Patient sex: F
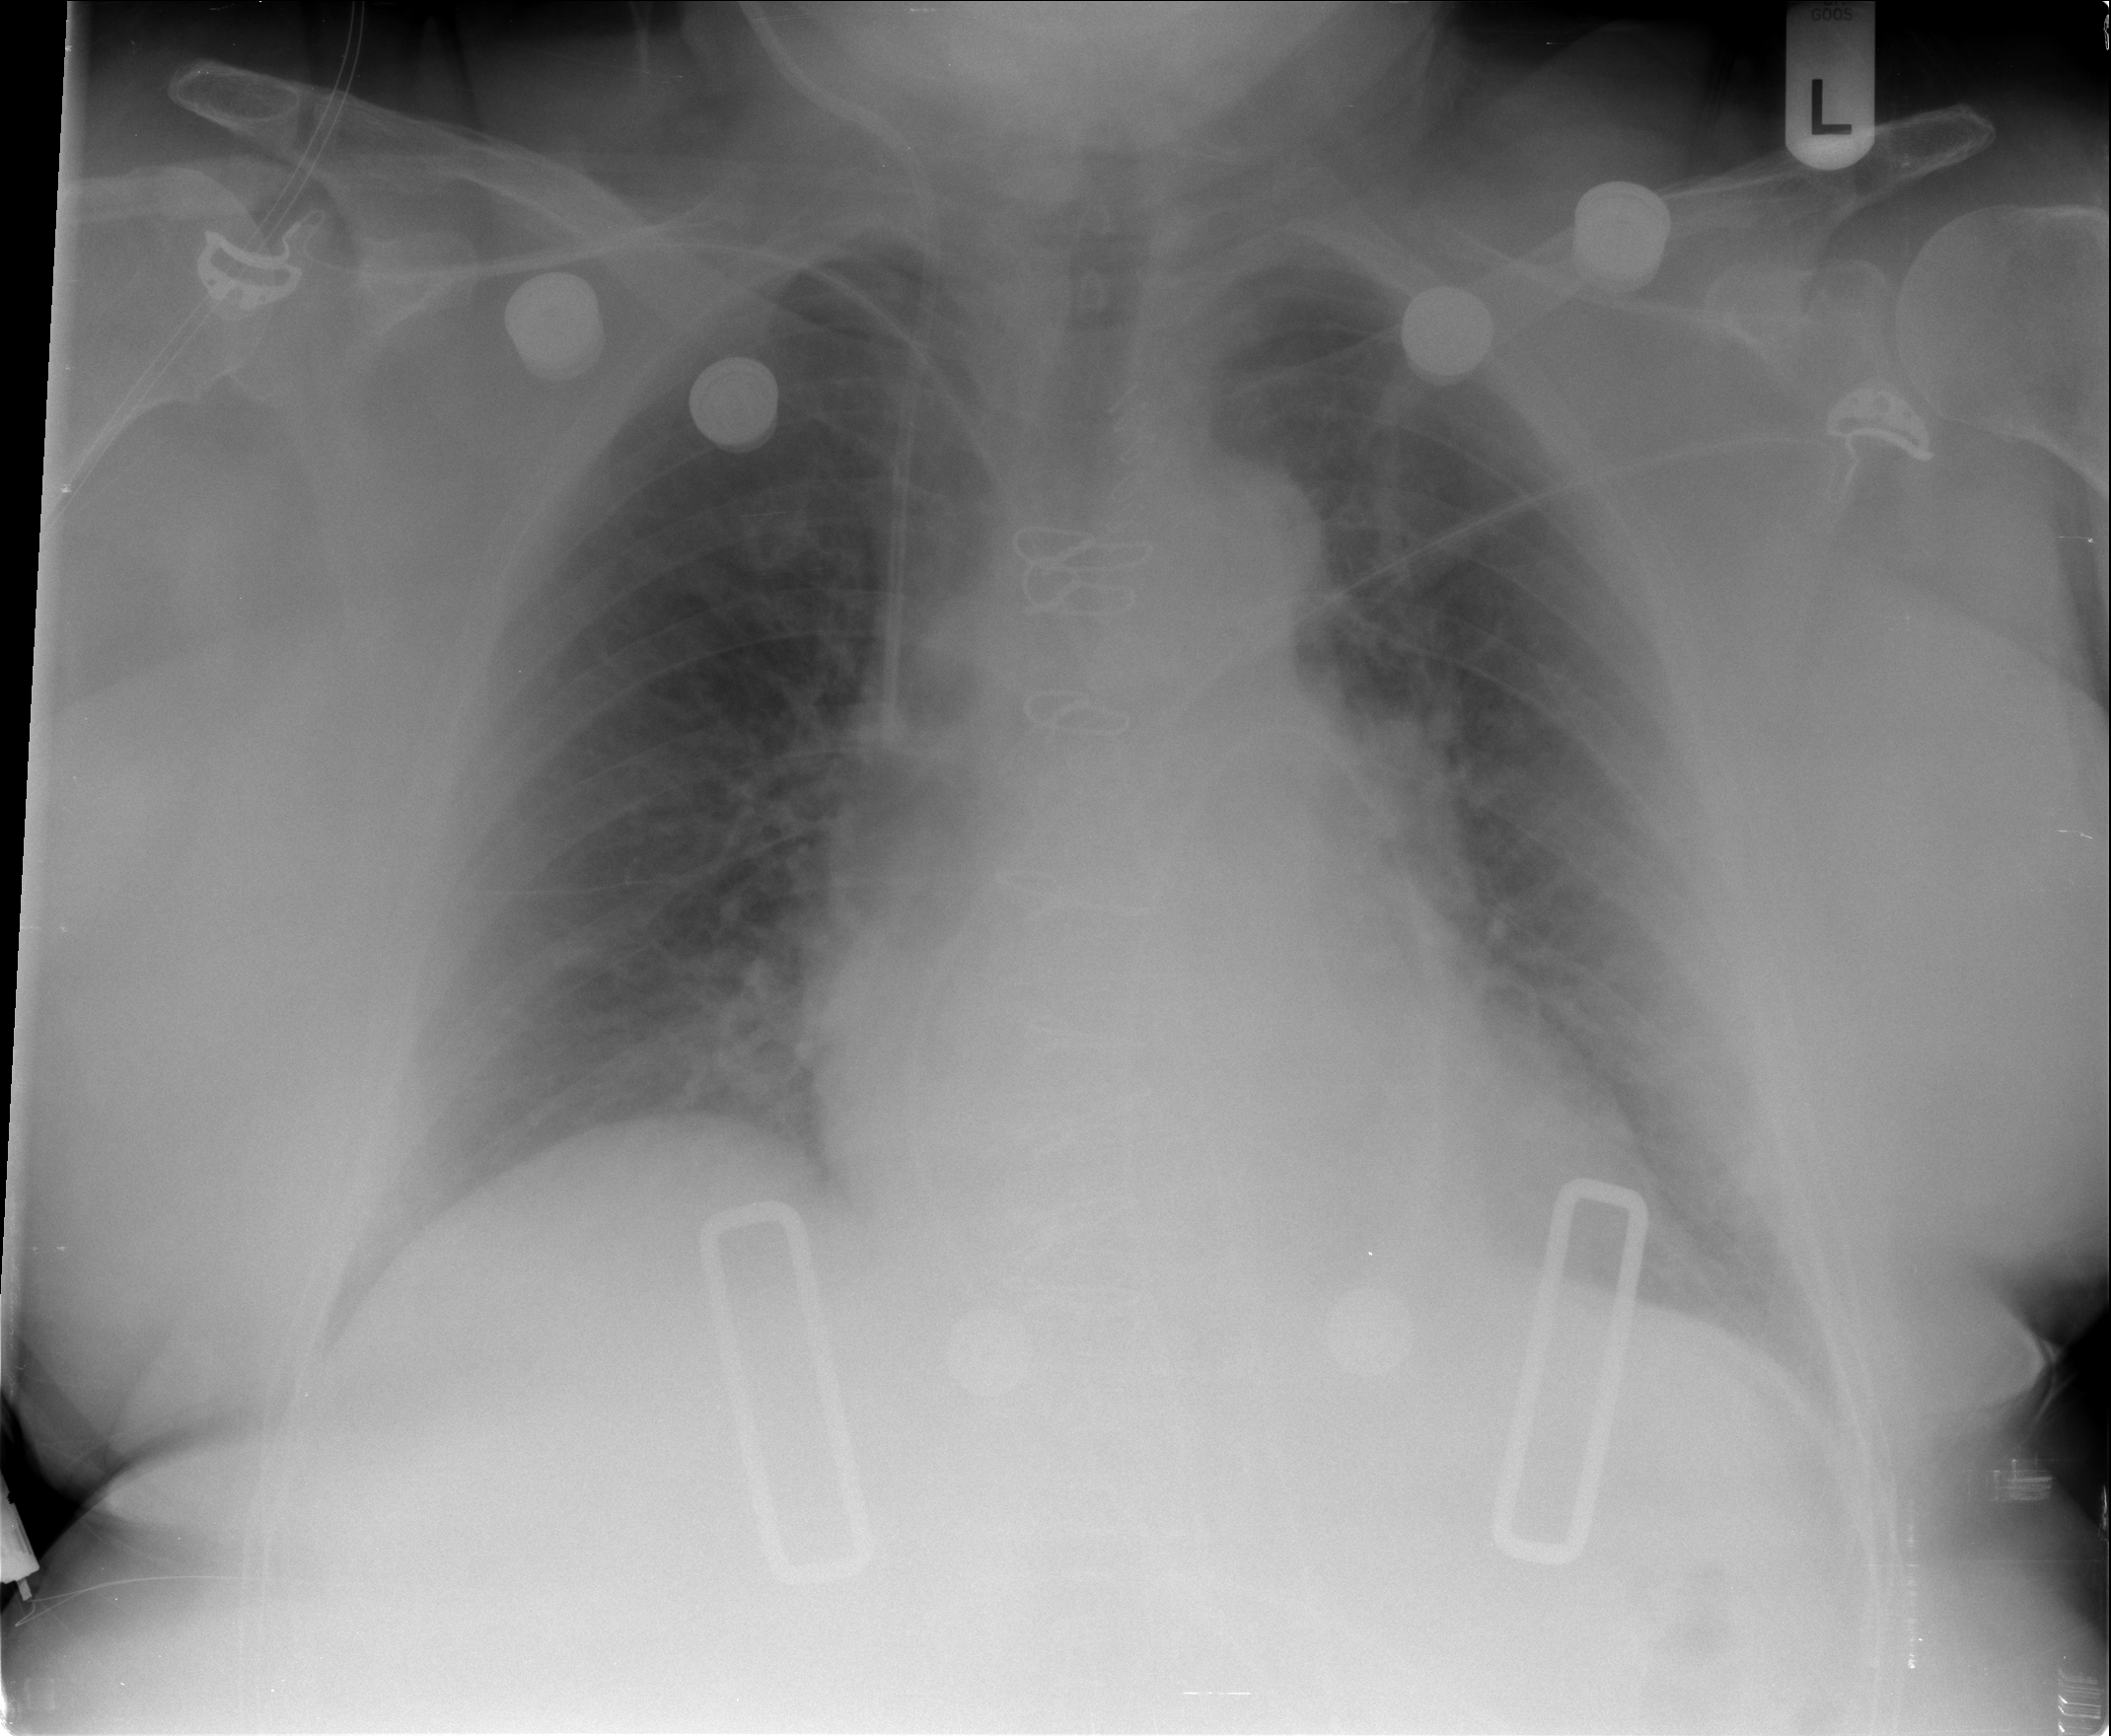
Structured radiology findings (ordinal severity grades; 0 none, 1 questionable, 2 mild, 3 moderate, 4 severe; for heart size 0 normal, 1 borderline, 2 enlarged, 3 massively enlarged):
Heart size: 1
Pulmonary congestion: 1
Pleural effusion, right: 0
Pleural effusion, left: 0
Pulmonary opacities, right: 0
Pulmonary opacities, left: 0
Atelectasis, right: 0
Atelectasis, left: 2